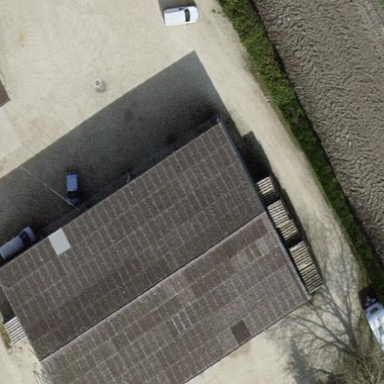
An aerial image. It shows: Farm auxiliary building.